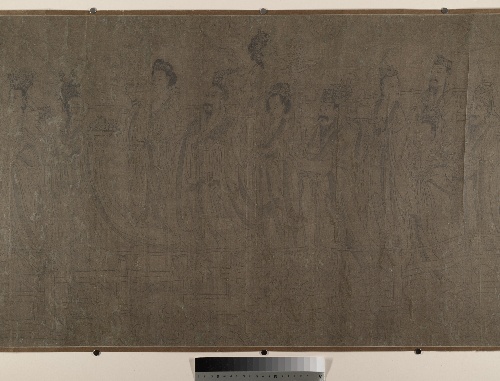
Artist: Unidentified artist|Wu Zongyuan
Artist bio: |Chinese, died 1050
Object type: Handscroll
Classification: Paintings
Medium: Handscroll; ink and color on silk
Culture: China
Period: Ming (1368–1644) or Qing (1644–1911) dynasty
Dimensions: 20 1/2 x 75 3/4 in. (52.1 x 192.4 cm)
Department: Asian Art
Credit line: Rogers Fund, 1921
Accession year: 1921
Repository: Metropolitan Museum of Art, New York, NY
Tags: Men|Women